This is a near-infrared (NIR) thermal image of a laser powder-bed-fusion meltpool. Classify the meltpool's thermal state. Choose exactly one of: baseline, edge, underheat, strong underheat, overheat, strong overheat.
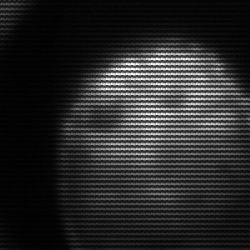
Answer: edge